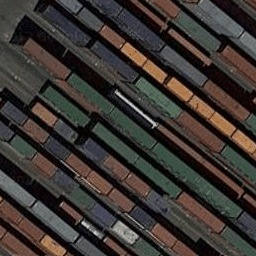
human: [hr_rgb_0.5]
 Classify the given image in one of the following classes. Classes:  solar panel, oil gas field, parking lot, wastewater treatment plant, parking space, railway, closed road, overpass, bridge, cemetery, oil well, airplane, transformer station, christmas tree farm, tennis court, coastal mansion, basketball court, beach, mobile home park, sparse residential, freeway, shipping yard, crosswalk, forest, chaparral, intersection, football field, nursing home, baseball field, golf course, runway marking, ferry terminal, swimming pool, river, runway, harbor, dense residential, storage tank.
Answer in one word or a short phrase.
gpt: shipping yard